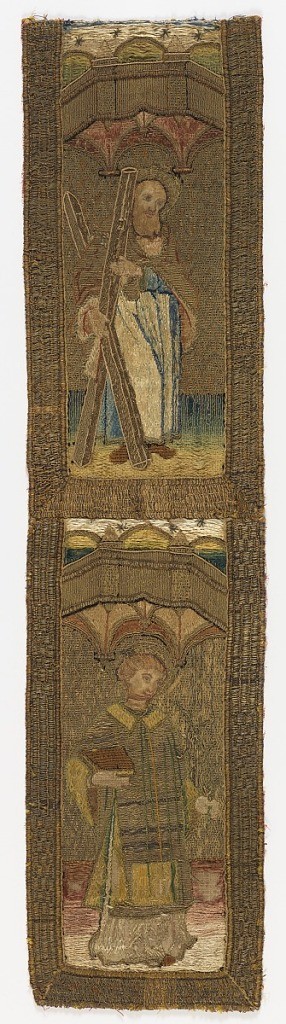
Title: Orphrey
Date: early 17th century
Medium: silk, metal, linen Technique: embroidery, couched gold and silver threads
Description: Two sections of an orphrey embroidered in silk and metal on linen. Two Saints under gothic canopy. Figures embroidered in colored silks and metal against background of couched gold and silver. Upper figure, St. Andrew. Lower, St. Stephen? Sections framed in borders of couched metal thread and whole mounted on cardboard with border of 17th century cut and uncut red velvet.